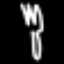
Label: fork